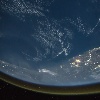
Label: water